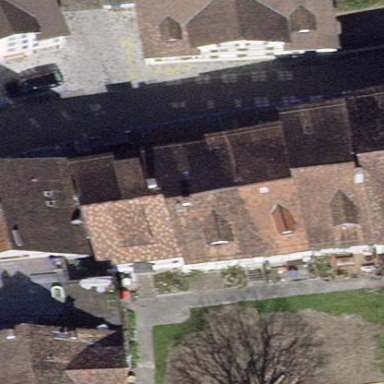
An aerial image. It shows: Terrace building.